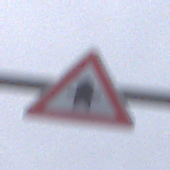
Verkehrszeichen: Vorfahrt
Umgebung: Outdoor, Suburban
Tageszeit: MorningAfternoon
Wetter: Overcast
Licht: Natural
Jahreszeit: NotSpecified
Kontrast: LowContrast